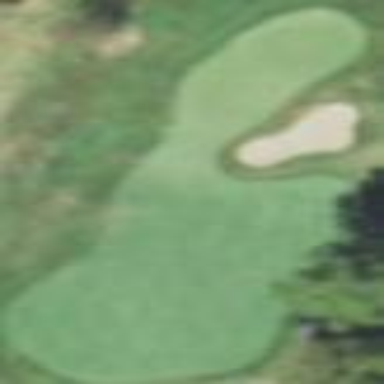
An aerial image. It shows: Grassy area designated as golf fairway.